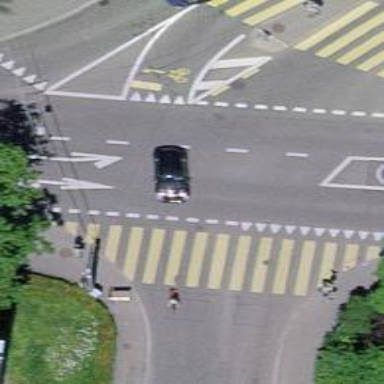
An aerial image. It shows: Road crossing with traffic signals.